Question: I am working on a form like this but unable to get the name of a grid surrounding the Add new Record i.e. small grid which carries the buttons "Add New" ,"Save","Cancel".So ,please tell me the name of the tool in tool box which partitions form like this.

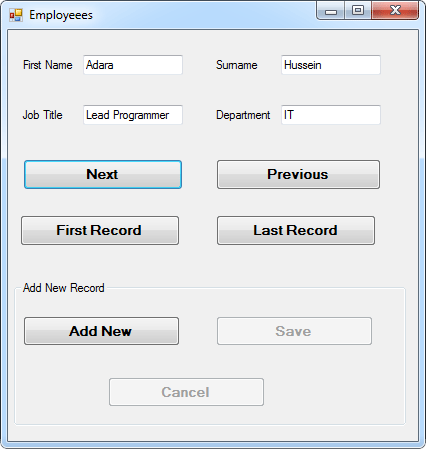
Answer: I believe you are looking for a <URL>.